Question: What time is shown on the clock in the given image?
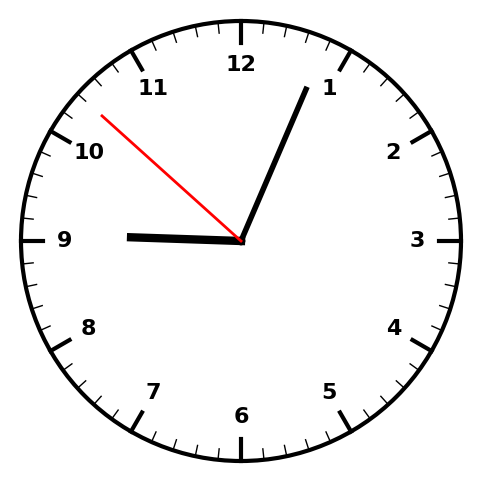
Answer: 09:03:52